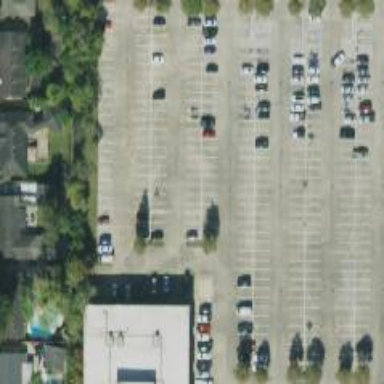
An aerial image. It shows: Parking space.